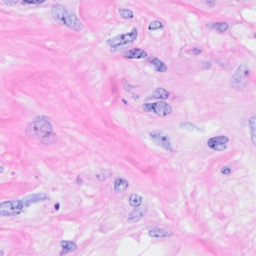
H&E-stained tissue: Breast